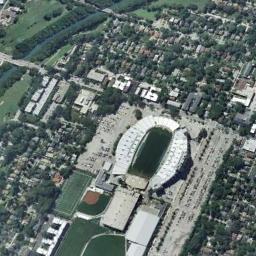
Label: stadium